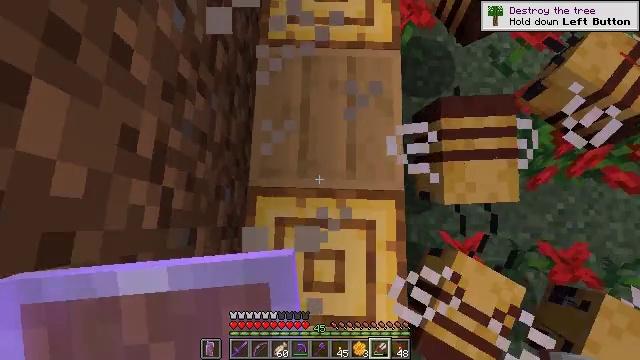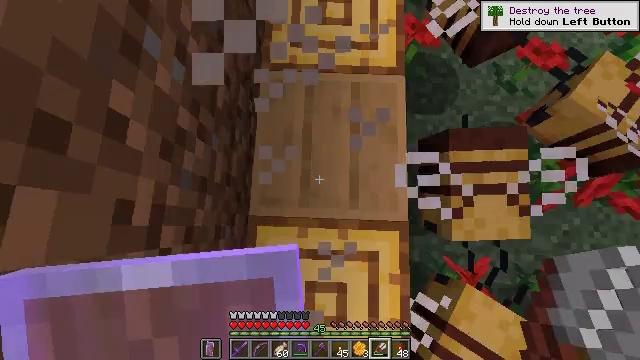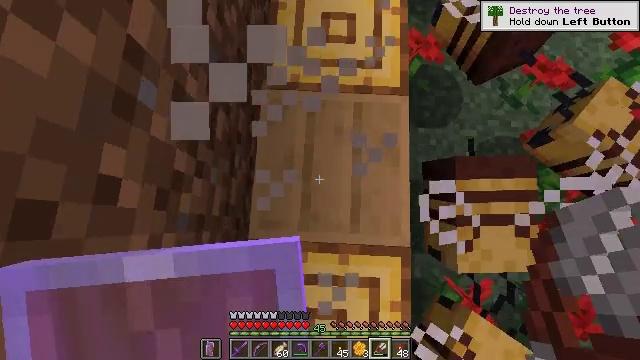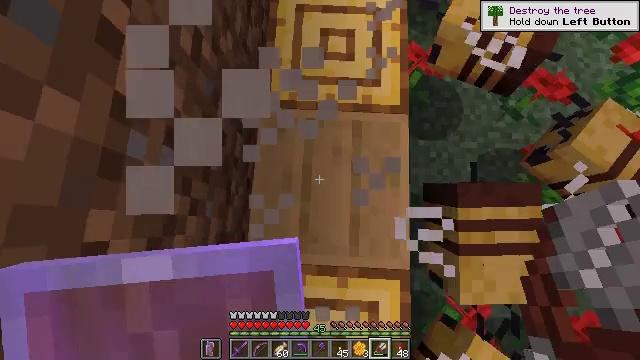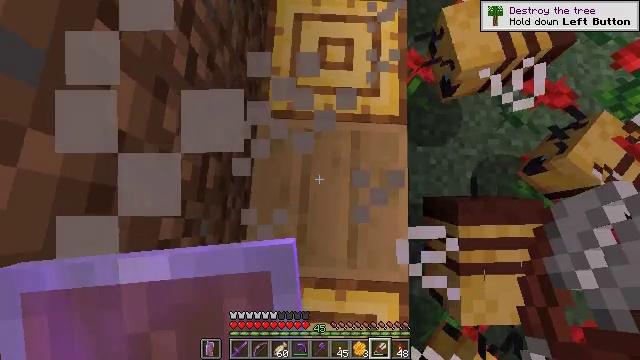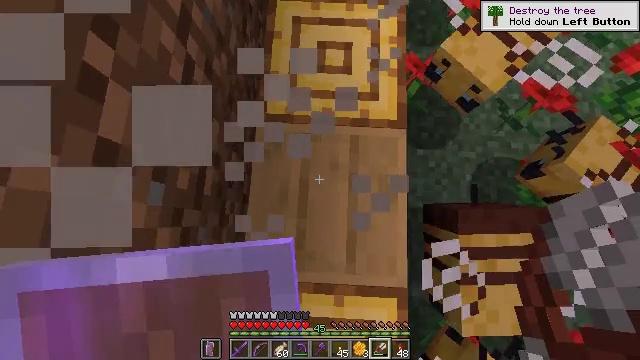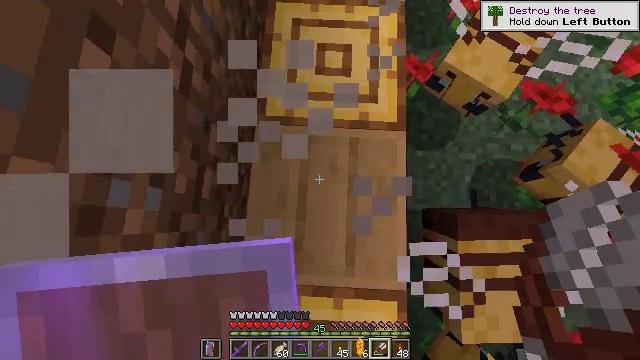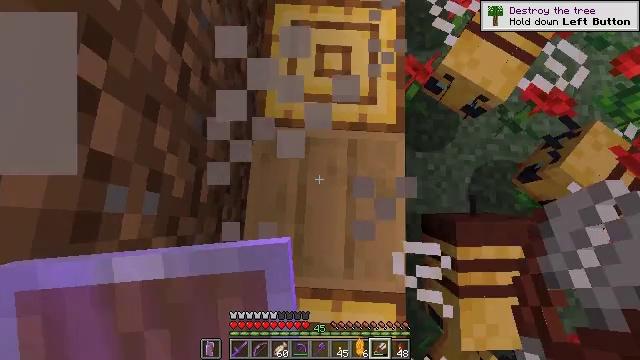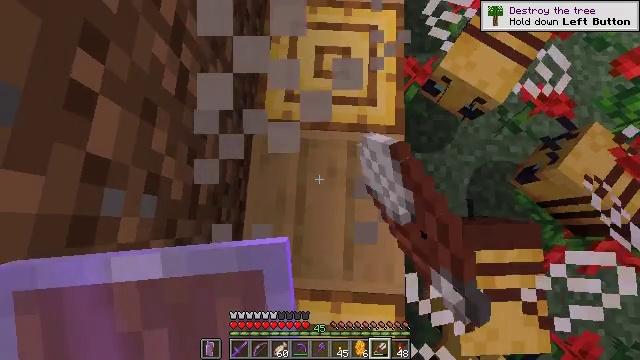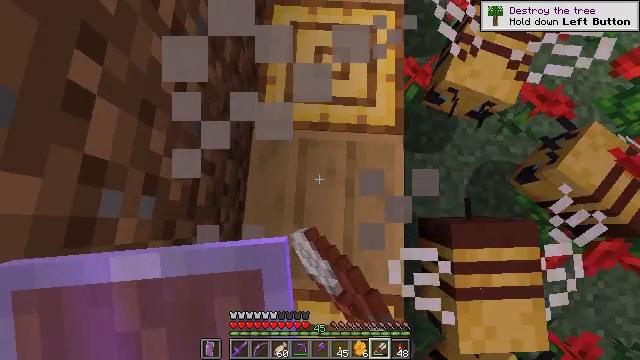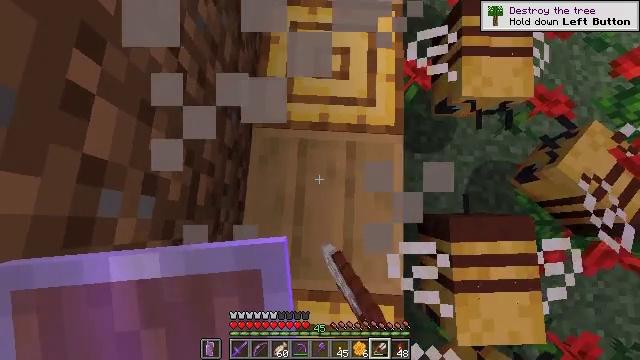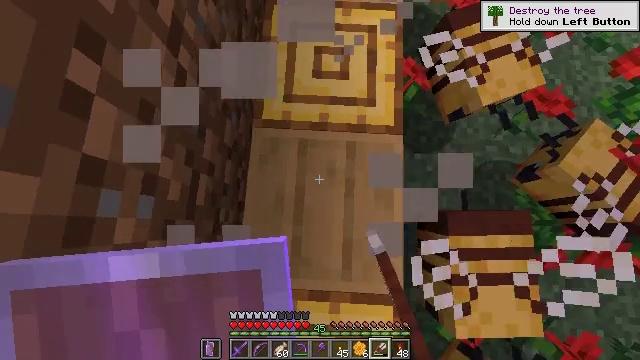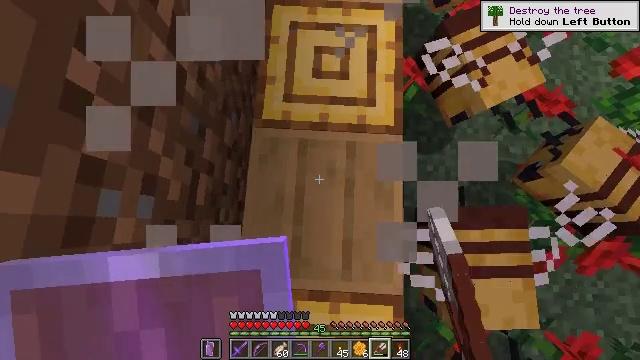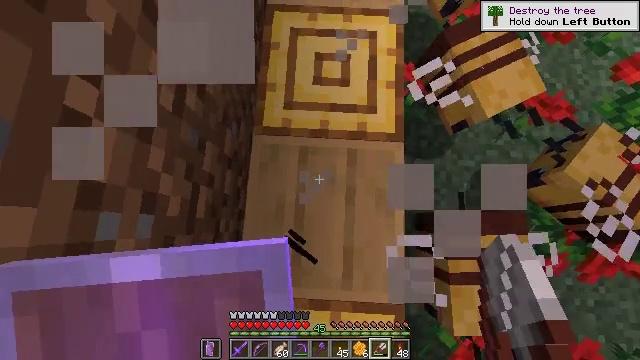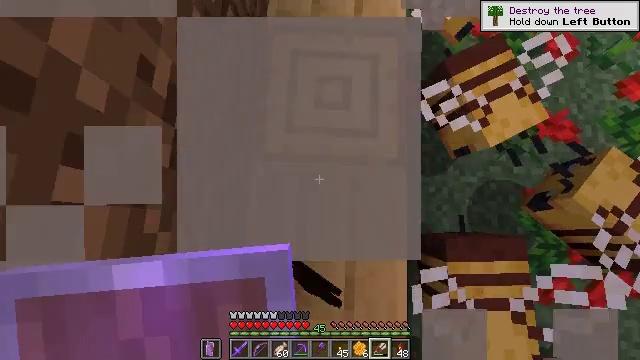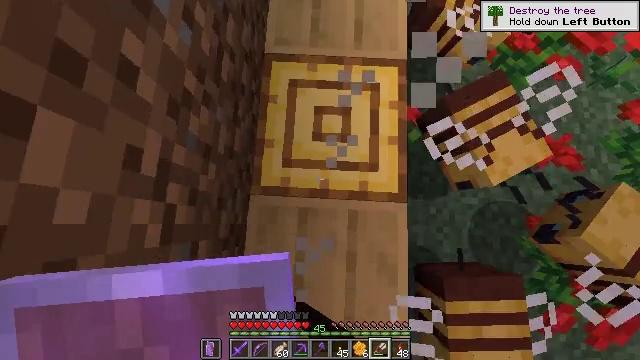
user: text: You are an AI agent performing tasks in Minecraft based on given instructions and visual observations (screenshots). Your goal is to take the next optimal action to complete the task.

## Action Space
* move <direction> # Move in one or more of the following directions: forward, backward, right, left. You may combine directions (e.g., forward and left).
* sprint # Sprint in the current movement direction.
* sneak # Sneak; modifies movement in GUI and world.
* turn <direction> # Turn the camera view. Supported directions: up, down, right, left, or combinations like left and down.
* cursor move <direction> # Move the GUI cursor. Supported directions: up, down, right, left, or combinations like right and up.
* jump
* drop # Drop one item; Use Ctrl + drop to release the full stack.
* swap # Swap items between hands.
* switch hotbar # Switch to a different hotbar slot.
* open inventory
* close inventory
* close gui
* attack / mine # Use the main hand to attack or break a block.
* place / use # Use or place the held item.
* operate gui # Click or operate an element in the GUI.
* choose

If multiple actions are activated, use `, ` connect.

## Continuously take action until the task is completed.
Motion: motion action
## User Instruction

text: Obtain the light blue shulker box by mining it.
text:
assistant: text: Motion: move forward
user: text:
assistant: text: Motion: move forward
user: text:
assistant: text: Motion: no_op
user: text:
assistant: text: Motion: no_op
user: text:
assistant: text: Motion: no_op
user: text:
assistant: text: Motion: no_op
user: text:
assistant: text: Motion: use / place
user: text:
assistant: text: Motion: use / place
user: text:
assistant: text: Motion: use / place
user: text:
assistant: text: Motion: no_op
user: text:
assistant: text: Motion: no_op
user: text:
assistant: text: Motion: no_op
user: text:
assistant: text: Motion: move forward
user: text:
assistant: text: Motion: move forward
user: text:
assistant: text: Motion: move forward
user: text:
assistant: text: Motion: move forward
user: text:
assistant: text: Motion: no_op
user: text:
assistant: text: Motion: no_op
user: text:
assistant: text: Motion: no_op
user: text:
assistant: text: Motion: no_op
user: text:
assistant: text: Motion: turn right
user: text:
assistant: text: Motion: turn right
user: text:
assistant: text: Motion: no_op
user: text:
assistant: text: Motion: use / place
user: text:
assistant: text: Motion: use / place
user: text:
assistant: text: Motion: use / place
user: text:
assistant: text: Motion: use / place
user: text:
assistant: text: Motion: no_op
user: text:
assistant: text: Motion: no_op
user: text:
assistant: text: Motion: move forward